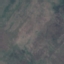
Land use / land cover: HerbaceousVegetation